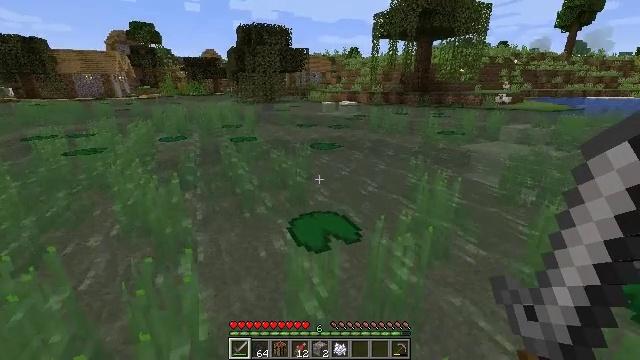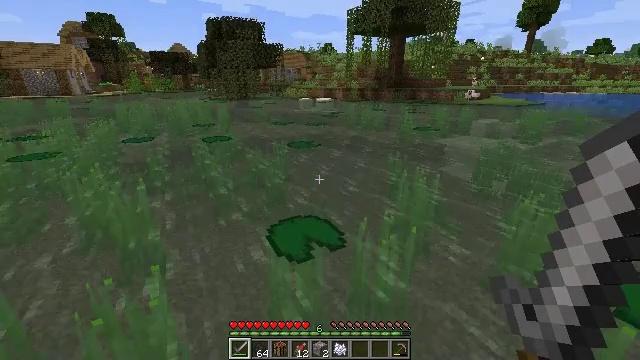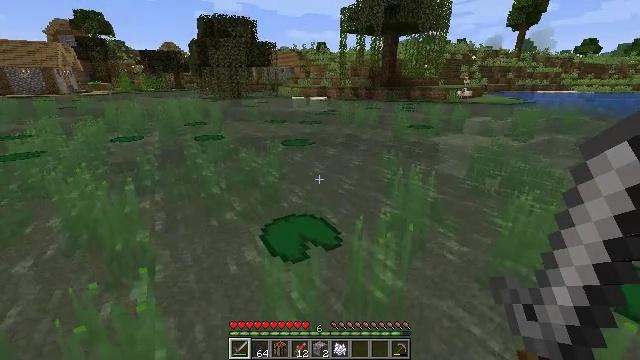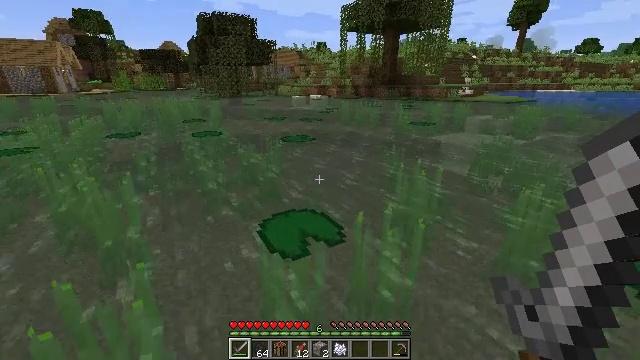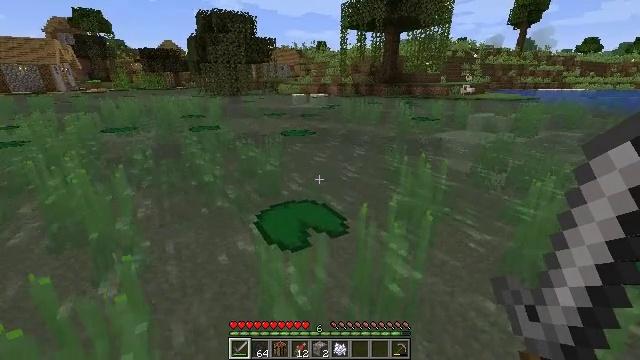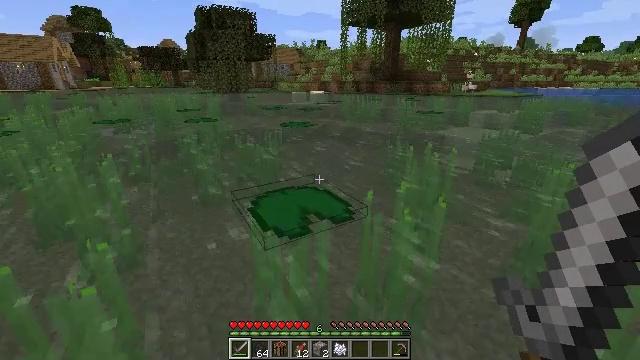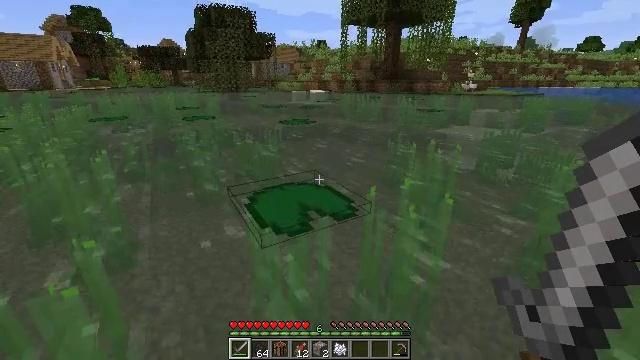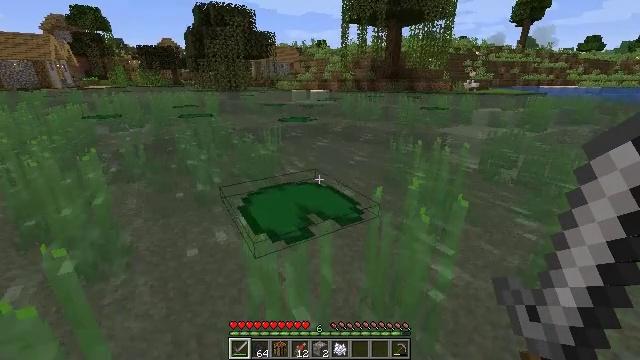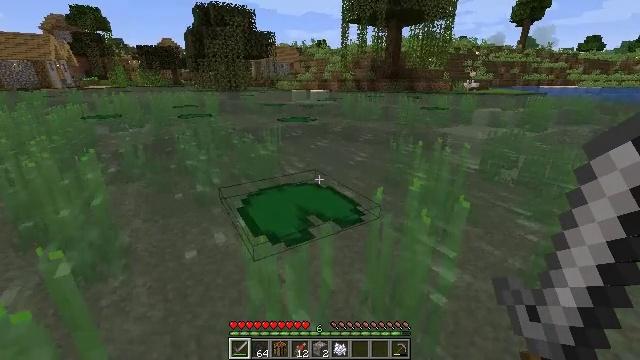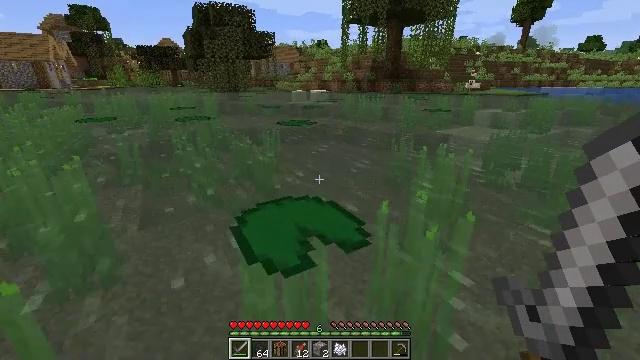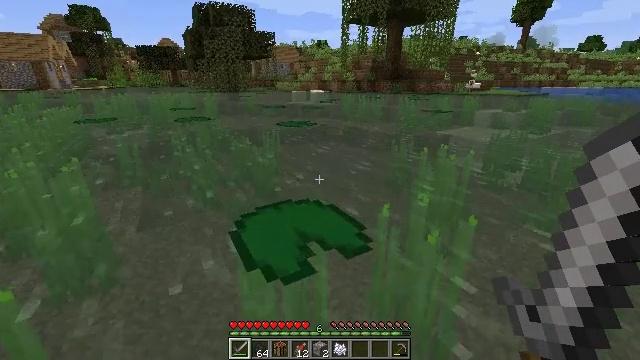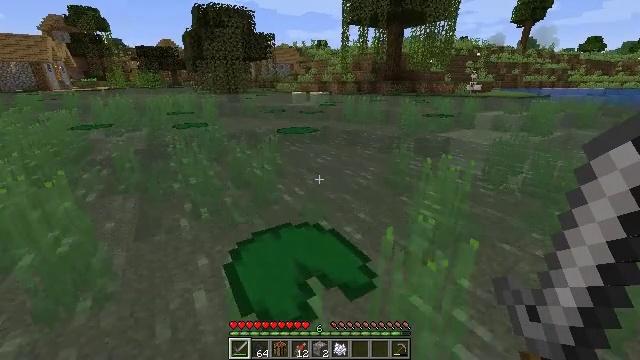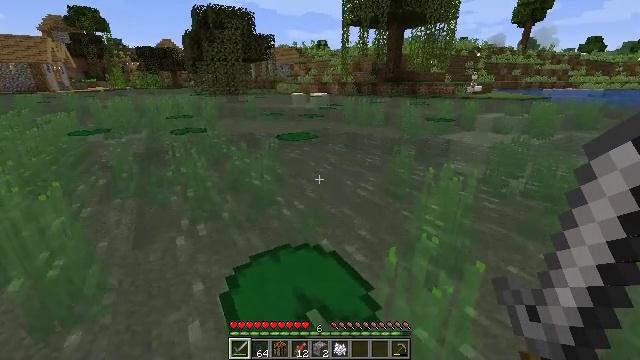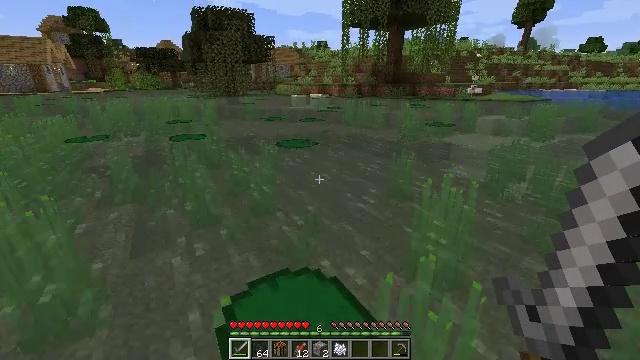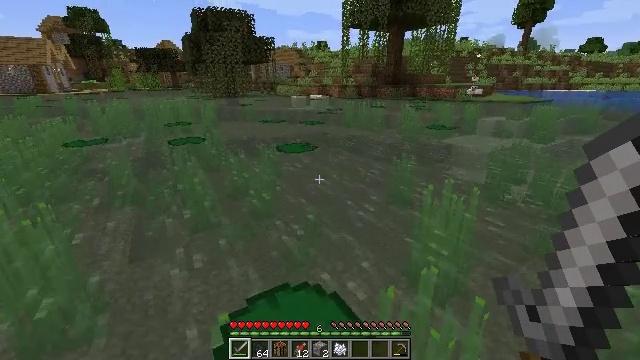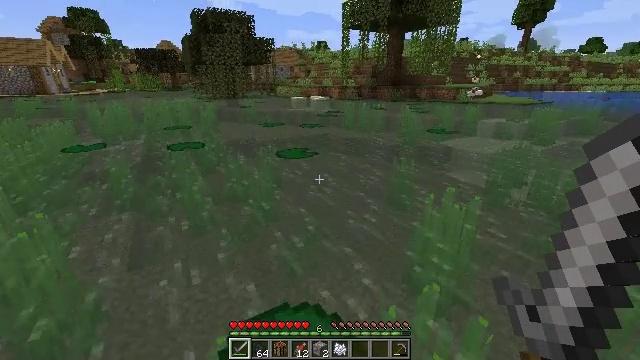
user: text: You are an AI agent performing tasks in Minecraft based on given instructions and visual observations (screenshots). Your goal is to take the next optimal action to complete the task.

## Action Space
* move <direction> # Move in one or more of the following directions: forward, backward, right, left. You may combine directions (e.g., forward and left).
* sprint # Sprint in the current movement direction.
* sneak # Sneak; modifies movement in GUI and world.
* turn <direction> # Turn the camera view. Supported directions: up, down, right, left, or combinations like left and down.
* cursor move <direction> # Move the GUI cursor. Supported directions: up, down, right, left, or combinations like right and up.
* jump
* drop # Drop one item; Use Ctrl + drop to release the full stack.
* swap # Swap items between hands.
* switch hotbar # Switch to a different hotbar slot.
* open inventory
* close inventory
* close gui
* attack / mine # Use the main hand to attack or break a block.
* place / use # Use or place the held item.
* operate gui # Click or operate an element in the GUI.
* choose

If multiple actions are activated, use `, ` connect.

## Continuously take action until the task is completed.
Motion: motion action
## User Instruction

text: Remove the yellow bed.
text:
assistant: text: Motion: move forward, turn right, jump
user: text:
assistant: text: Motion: move forward, turn right, jump
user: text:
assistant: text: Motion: move forward, jump
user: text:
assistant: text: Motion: move forward, jump
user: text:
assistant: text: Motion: move forward, jump
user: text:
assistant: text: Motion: move forward, jump
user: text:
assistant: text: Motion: move forward, jump
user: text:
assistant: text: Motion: move forward, jump
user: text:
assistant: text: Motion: move forward, jump
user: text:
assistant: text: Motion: move forward, jump
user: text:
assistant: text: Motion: move forward, jump
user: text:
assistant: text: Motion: move forward, jump
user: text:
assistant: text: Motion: move forward, jump
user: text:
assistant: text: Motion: move forward, jump
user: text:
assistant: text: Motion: move forward, jump
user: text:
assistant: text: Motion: move forward, jump
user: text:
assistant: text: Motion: move forward, turn left, jump
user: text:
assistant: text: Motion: move forward, turn left, jump
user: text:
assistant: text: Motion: move forward, jump
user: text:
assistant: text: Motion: move forward, jump
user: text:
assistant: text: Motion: jump
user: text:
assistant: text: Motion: no_op
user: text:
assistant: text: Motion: no_op
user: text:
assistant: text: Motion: no_op
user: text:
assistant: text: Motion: no_op
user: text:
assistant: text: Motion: no_op
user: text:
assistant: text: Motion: no_op
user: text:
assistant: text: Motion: turn right
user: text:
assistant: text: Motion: no_op
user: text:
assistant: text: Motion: no_op